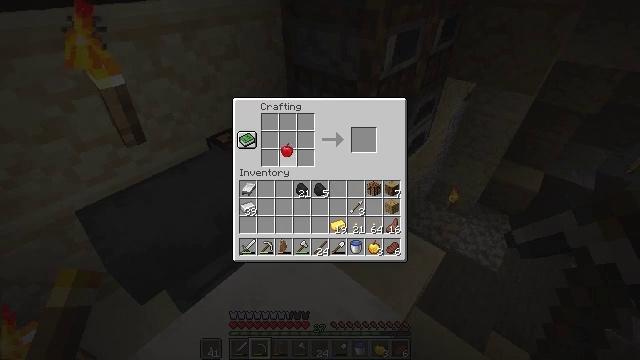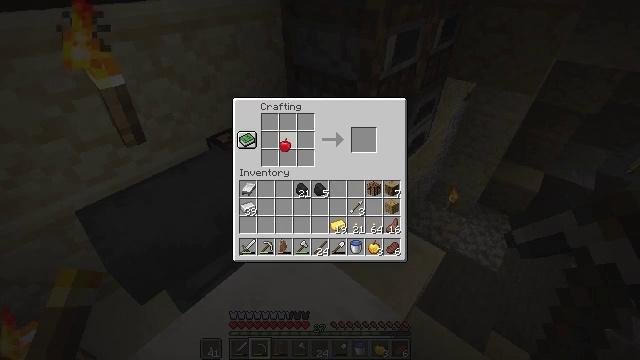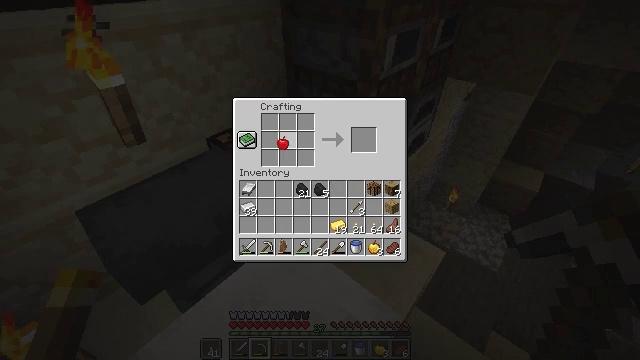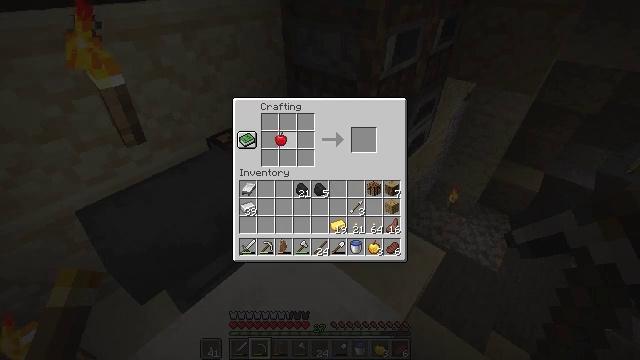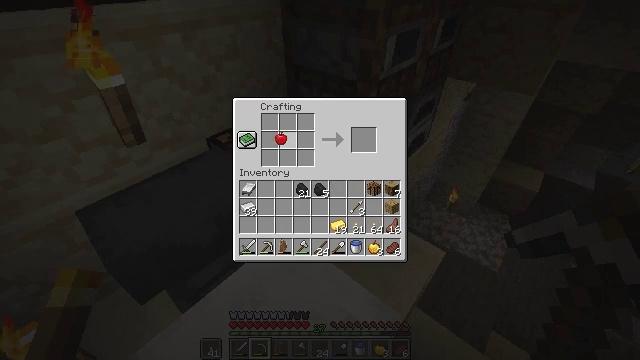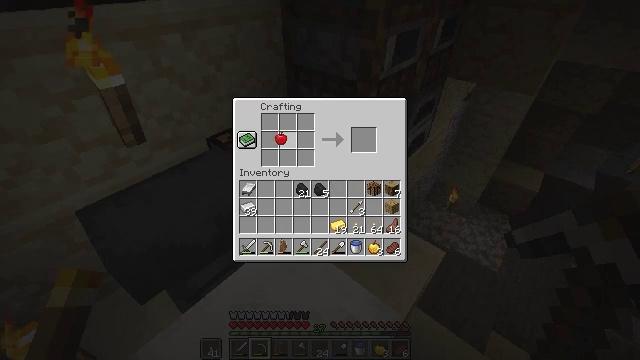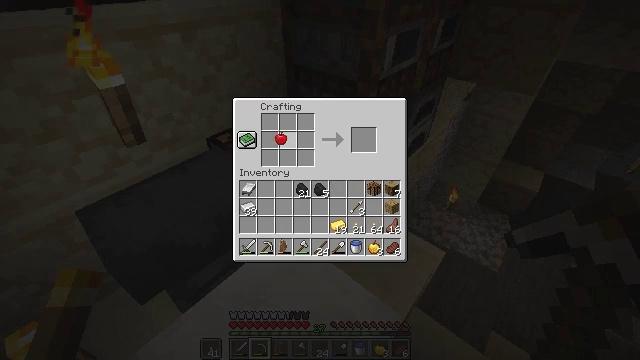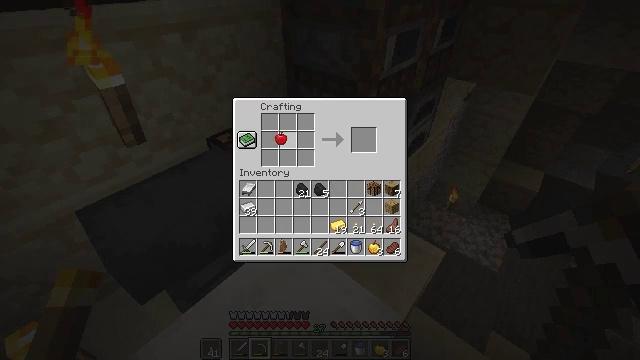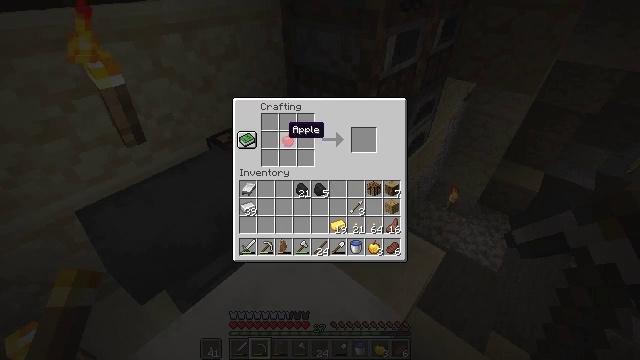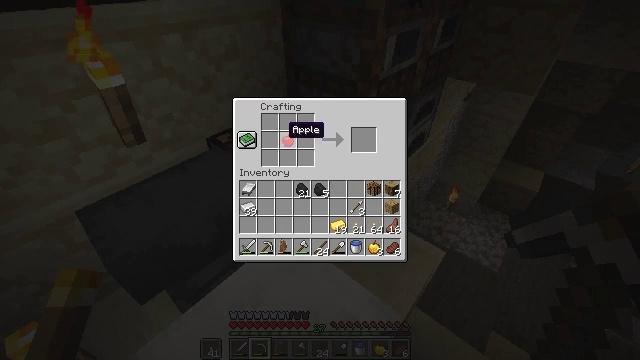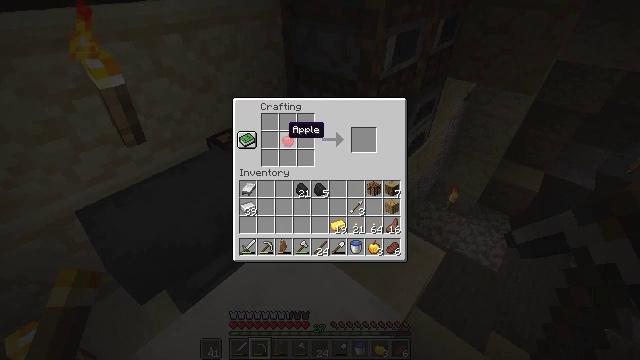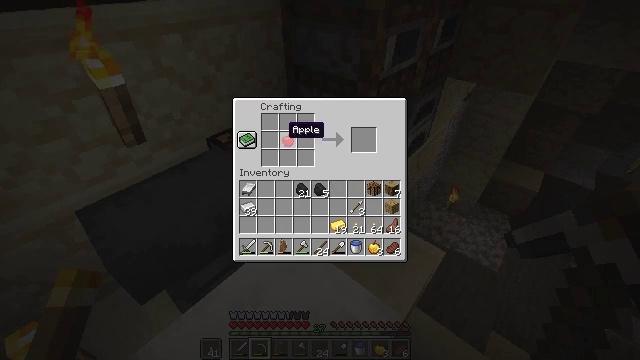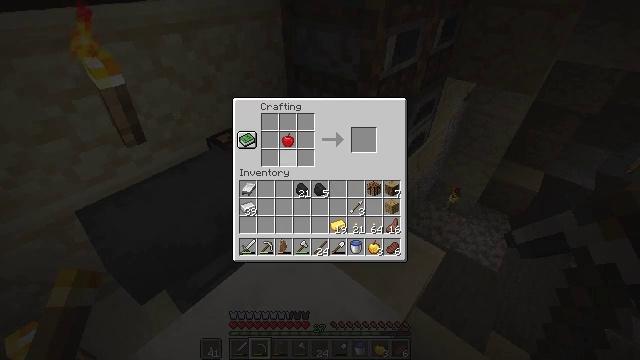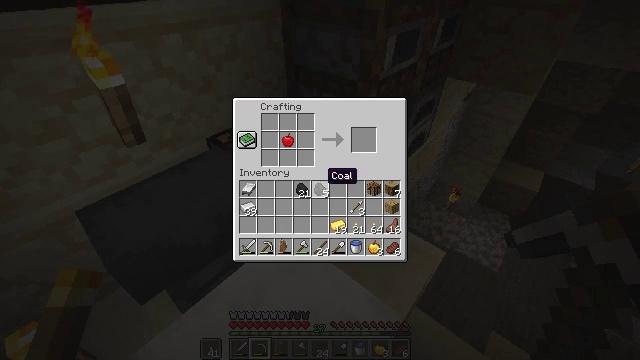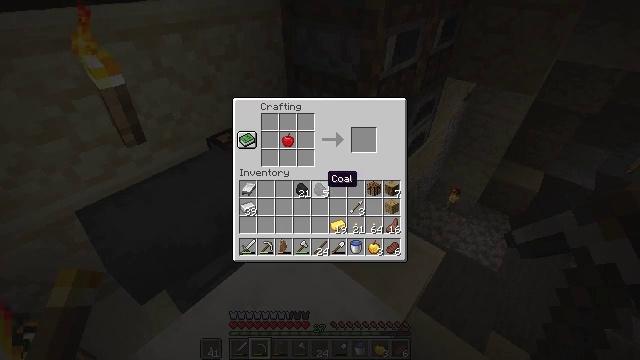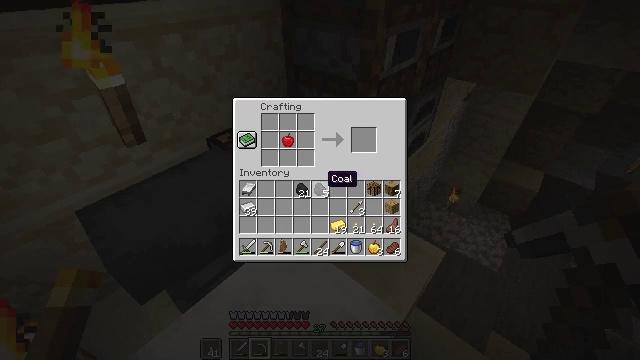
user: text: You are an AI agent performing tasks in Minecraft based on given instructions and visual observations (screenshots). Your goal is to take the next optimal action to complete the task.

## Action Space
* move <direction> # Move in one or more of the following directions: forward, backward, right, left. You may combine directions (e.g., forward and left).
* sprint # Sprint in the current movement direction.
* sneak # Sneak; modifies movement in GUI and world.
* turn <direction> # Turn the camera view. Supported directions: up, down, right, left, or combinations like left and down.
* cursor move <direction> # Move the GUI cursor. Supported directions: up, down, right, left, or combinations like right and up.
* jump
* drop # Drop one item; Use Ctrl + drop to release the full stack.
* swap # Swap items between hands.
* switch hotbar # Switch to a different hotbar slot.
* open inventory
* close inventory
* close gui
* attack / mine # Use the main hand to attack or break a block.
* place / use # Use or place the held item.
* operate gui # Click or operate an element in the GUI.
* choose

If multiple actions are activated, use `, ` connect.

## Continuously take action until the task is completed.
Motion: motion action
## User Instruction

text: Combine gold ingots and an apple to make a golden apple.
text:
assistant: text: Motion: no_op
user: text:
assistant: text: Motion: no_op
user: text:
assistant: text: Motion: no_op
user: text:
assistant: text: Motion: no_op
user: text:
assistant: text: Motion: operate gui
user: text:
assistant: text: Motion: operate gui
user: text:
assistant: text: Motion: operate gui
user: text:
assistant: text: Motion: no_op
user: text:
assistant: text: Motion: no_op
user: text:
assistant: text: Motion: no_op
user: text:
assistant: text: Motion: no_op
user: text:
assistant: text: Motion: cursor move right and down
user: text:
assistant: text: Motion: cursor move right and down
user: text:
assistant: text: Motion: no_op
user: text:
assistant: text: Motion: no_op
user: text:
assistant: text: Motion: no_op
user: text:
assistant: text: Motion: no_op
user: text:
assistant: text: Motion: cursor move right and down
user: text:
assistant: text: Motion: cursor move down
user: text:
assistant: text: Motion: no_op
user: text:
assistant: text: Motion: no_op
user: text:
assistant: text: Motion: no_op
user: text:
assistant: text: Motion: no_op
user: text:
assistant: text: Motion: no_op
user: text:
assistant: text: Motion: operate gui
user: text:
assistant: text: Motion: operate gui
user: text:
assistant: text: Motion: cursor move left and up, operate gui
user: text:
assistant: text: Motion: cursor move left and up
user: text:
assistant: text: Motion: no_op
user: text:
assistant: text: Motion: no_op